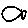
Label: fish